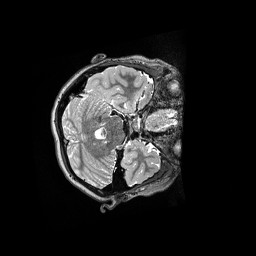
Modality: T2w
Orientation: axial
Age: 12
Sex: male
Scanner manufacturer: siemens
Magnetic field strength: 3 T
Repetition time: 3.2 s
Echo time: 0.564 s